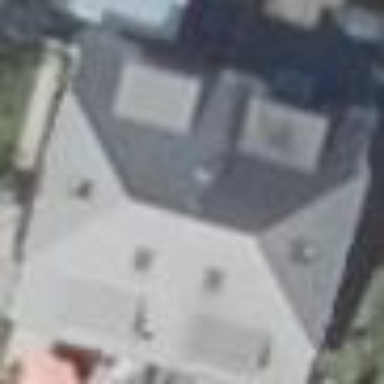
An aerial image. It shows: Detached building with half-hipped roof shape.